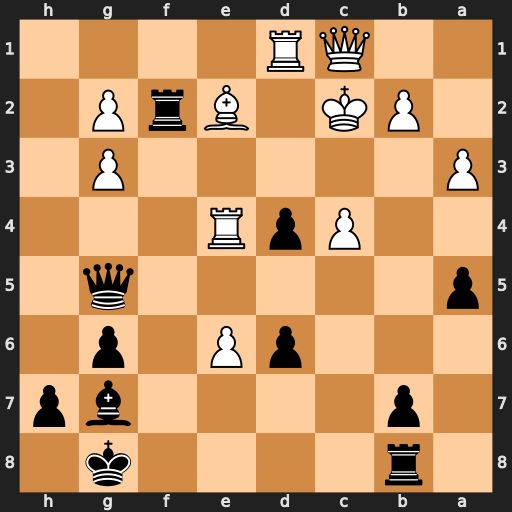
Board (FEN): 1r4k1/1p4bp/3pP1p1/p5q1/2PpR3/P5P1/1PK1BrP1/2QR4
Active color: b
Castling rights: -
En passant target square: -
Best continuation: Qf5